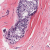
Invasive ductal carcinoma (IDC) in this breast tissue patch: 0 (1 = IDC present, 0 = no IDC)